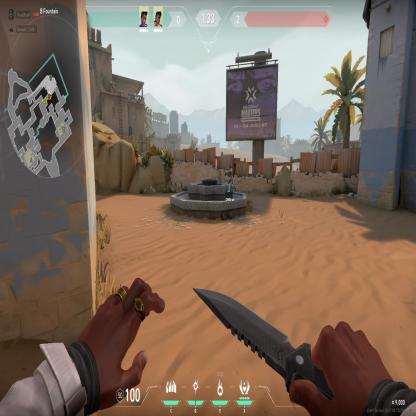
Label: teammate